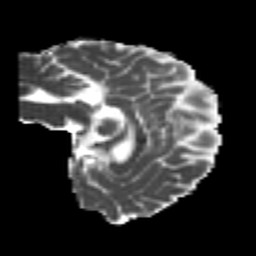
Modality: MD
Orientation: sagittal
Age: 23
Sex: female
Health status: healthy
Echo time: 0.074 s